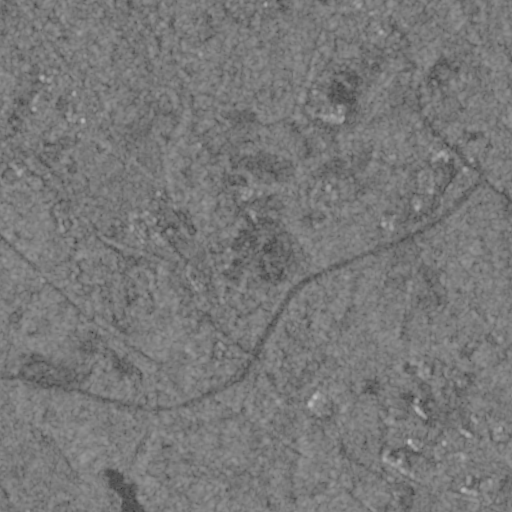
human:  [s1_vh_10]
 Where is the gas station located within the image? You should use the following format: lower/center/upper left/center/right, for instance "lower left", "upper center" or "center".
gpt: The gas station is located in the center right of the image.
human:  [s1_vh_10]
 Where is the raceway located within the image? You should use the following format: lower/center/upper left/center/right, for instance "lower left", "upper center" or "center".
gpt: The raceway is located in the upper right of the image.
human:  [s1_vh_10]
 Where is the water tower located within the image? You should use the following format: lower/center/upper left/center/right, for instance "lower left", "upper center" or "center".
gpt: The water tower is located in the lower right of the image.
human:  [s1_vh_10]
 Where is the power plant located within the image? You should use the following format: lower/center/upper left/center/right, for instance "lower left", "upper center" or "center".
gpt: There is no power plant in the image.

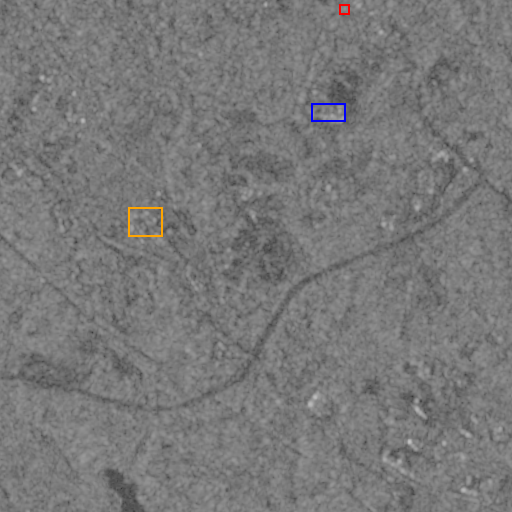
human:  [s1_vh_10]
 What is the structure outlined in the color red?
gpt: The structure outlined in red is a power substation.
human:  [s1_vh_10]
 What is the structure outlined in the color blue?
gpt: The structure outlined in blue is a building.
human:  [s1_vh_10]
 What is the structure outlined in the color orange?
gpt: The structure outlined in orange is a building.
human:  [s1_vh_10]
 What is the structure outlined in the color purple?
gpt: There is no purple outline.